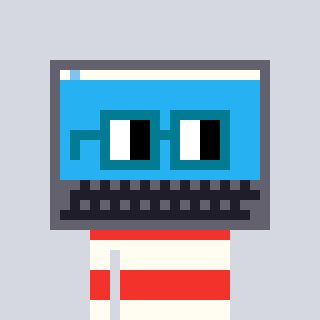
a pixel art character with square dark green glasses, a laptop-shaped head and a grayscale-colored body on a cool background